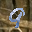
Label: 9